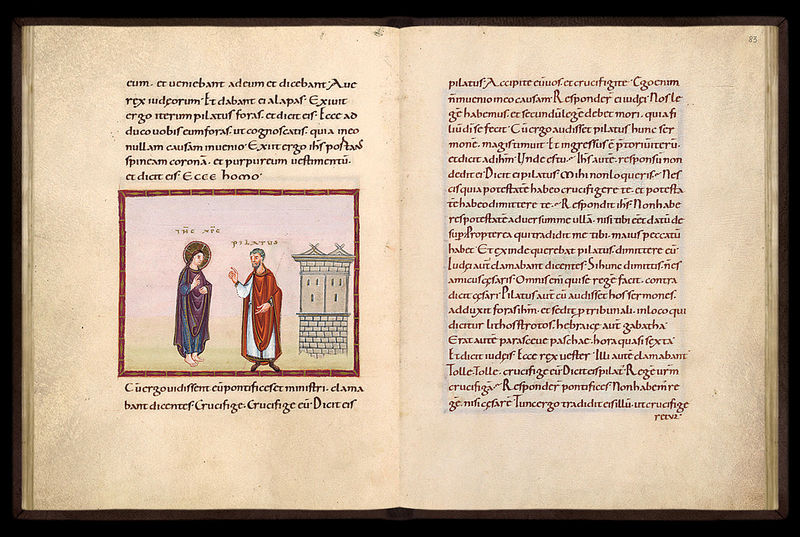
Titel: Egbert- Codex (Codex Egberti)
Institution: Trier, Stadtbibliothek/Stadtarchiv
Schlagwörter: mann, umhang, bunt, frau, männer, zeichnung, dach, gebäude, haus, rot, rahmen, stein, bild, hände, kirche, gewand, mantel, turm, schrift, mauer, lila, buch, burg, mauerwerk, druck, lithografie, seite, illustration, text, pilatus, buchseite, heiligenschein, jesus, segen, mönch, heiliger, zeilen, auszug, biblisch, christentum, handschrift, abbildung, latein, lateinisch, buchmalerei, manuskript, minuskel, karolingisch, pilatur, paginierung, mittelhochdeutsch, skriptum, trot, 83